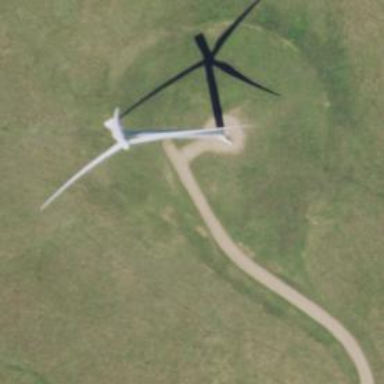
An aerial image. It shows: Wind generator using horizontal axis wind turbines.